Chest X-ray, AP view. Patient: 61 years old, sex M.
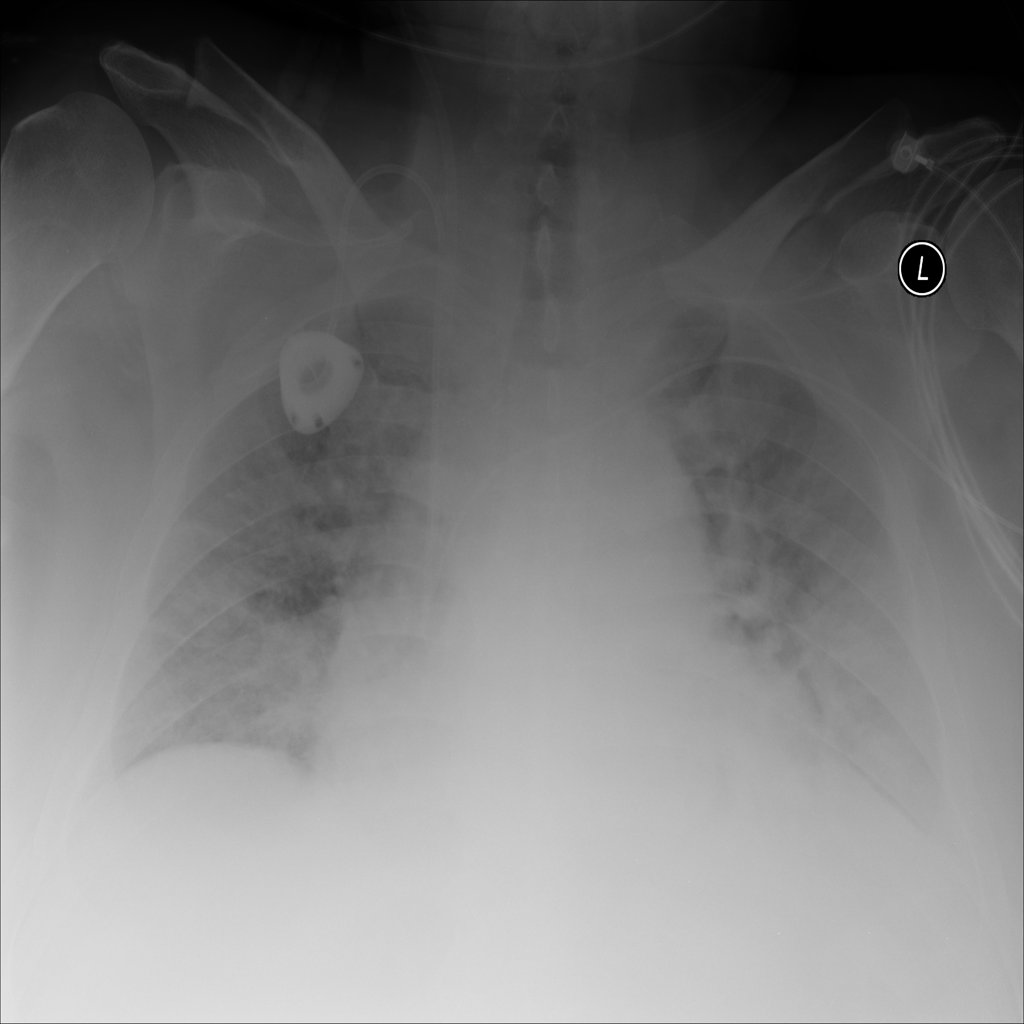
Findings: No Finding